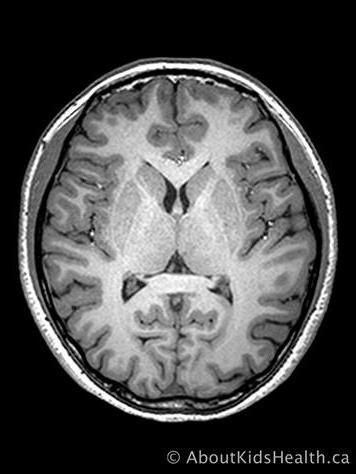
Label: notumor